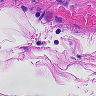
Metastatic tissue present: no